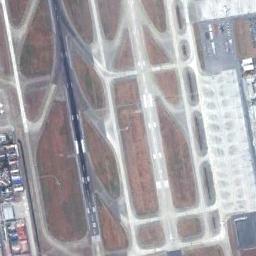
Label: runway